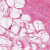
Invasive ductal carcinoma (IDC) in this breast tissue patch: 0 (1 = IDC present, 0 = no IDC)